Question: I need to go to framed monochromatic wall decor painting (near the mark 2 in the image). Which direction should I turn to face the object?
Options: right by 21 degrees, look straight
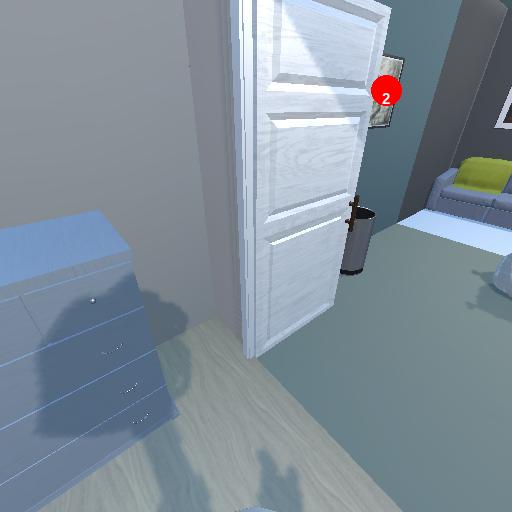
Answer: right by 21 degrees